Question: What is the result of this measurement?
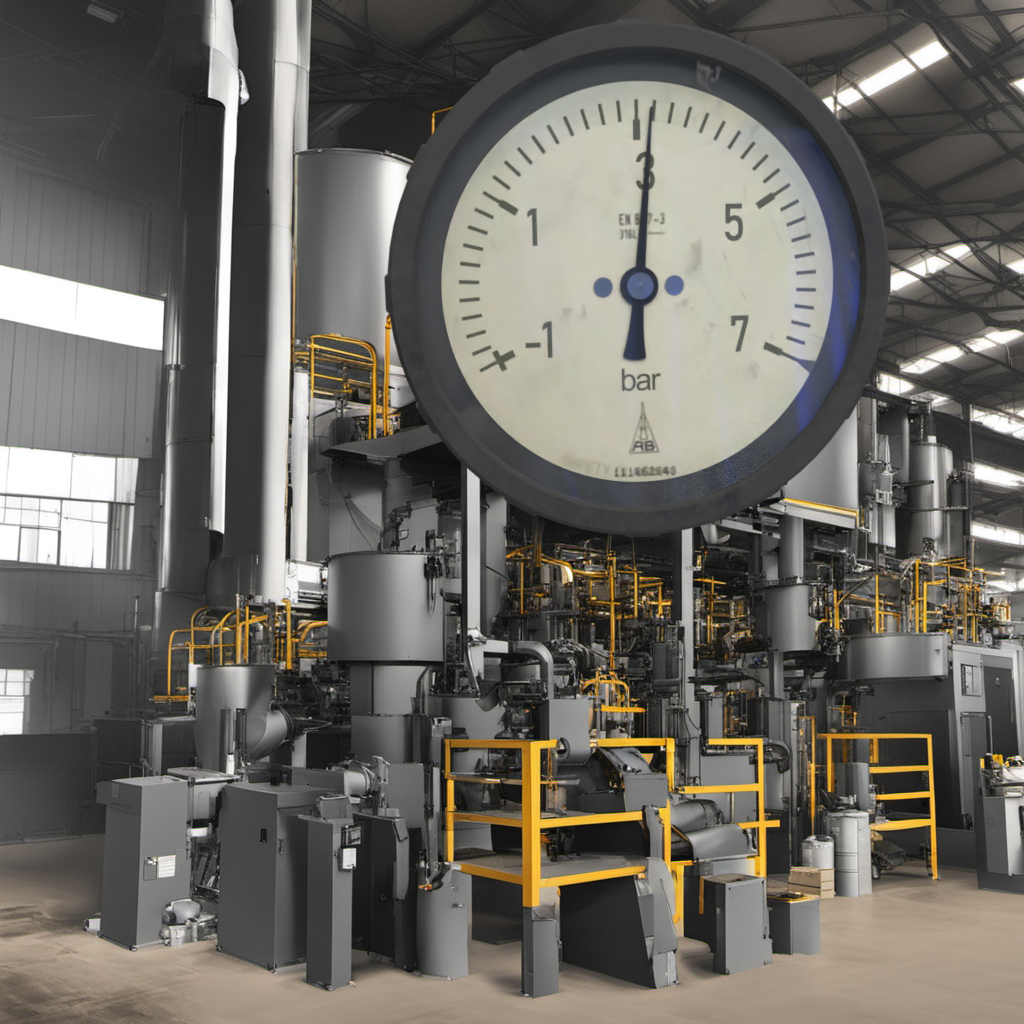
Answer: The result is 3.16
Question: What is the range of this measurement?
Answer: The range is from -1 to 7
Question: What is the minimum and maximum value of this measurement?
Answer: The minimum value is -1 and the maximum value is 7